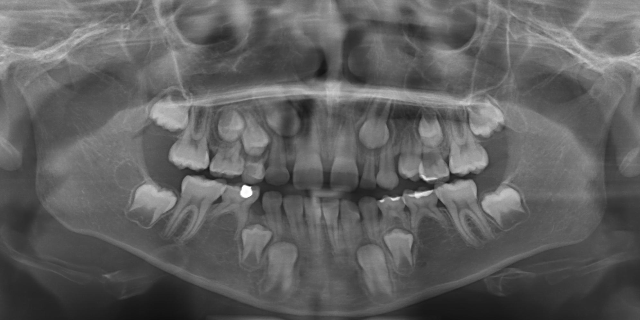
child